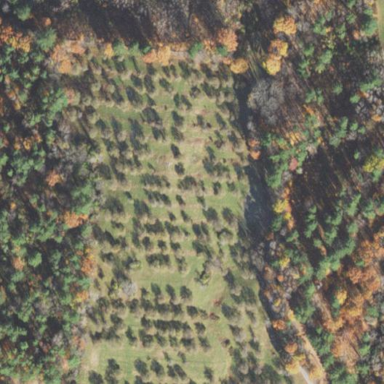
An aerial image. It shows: Orchard.